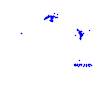
Particle: kaon